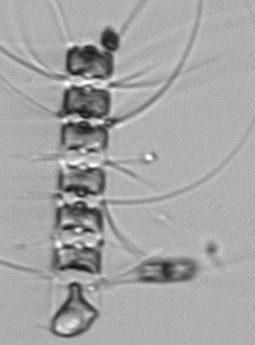
Label: Chaetoceros_didymus